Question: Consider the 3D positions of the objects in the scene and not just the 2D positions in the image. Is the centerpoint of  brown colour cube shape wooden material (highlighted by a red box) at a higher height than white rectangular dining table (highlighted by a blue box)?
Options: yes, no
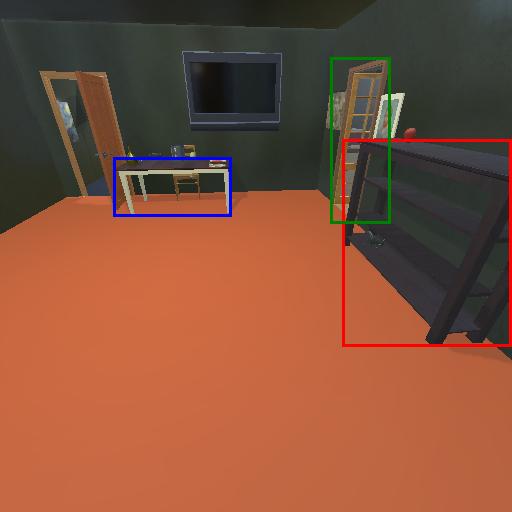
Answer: yes